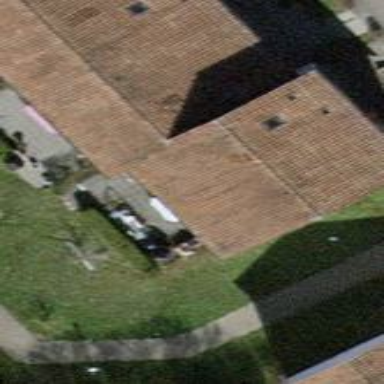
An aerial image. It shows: Terrace building.